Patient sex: F
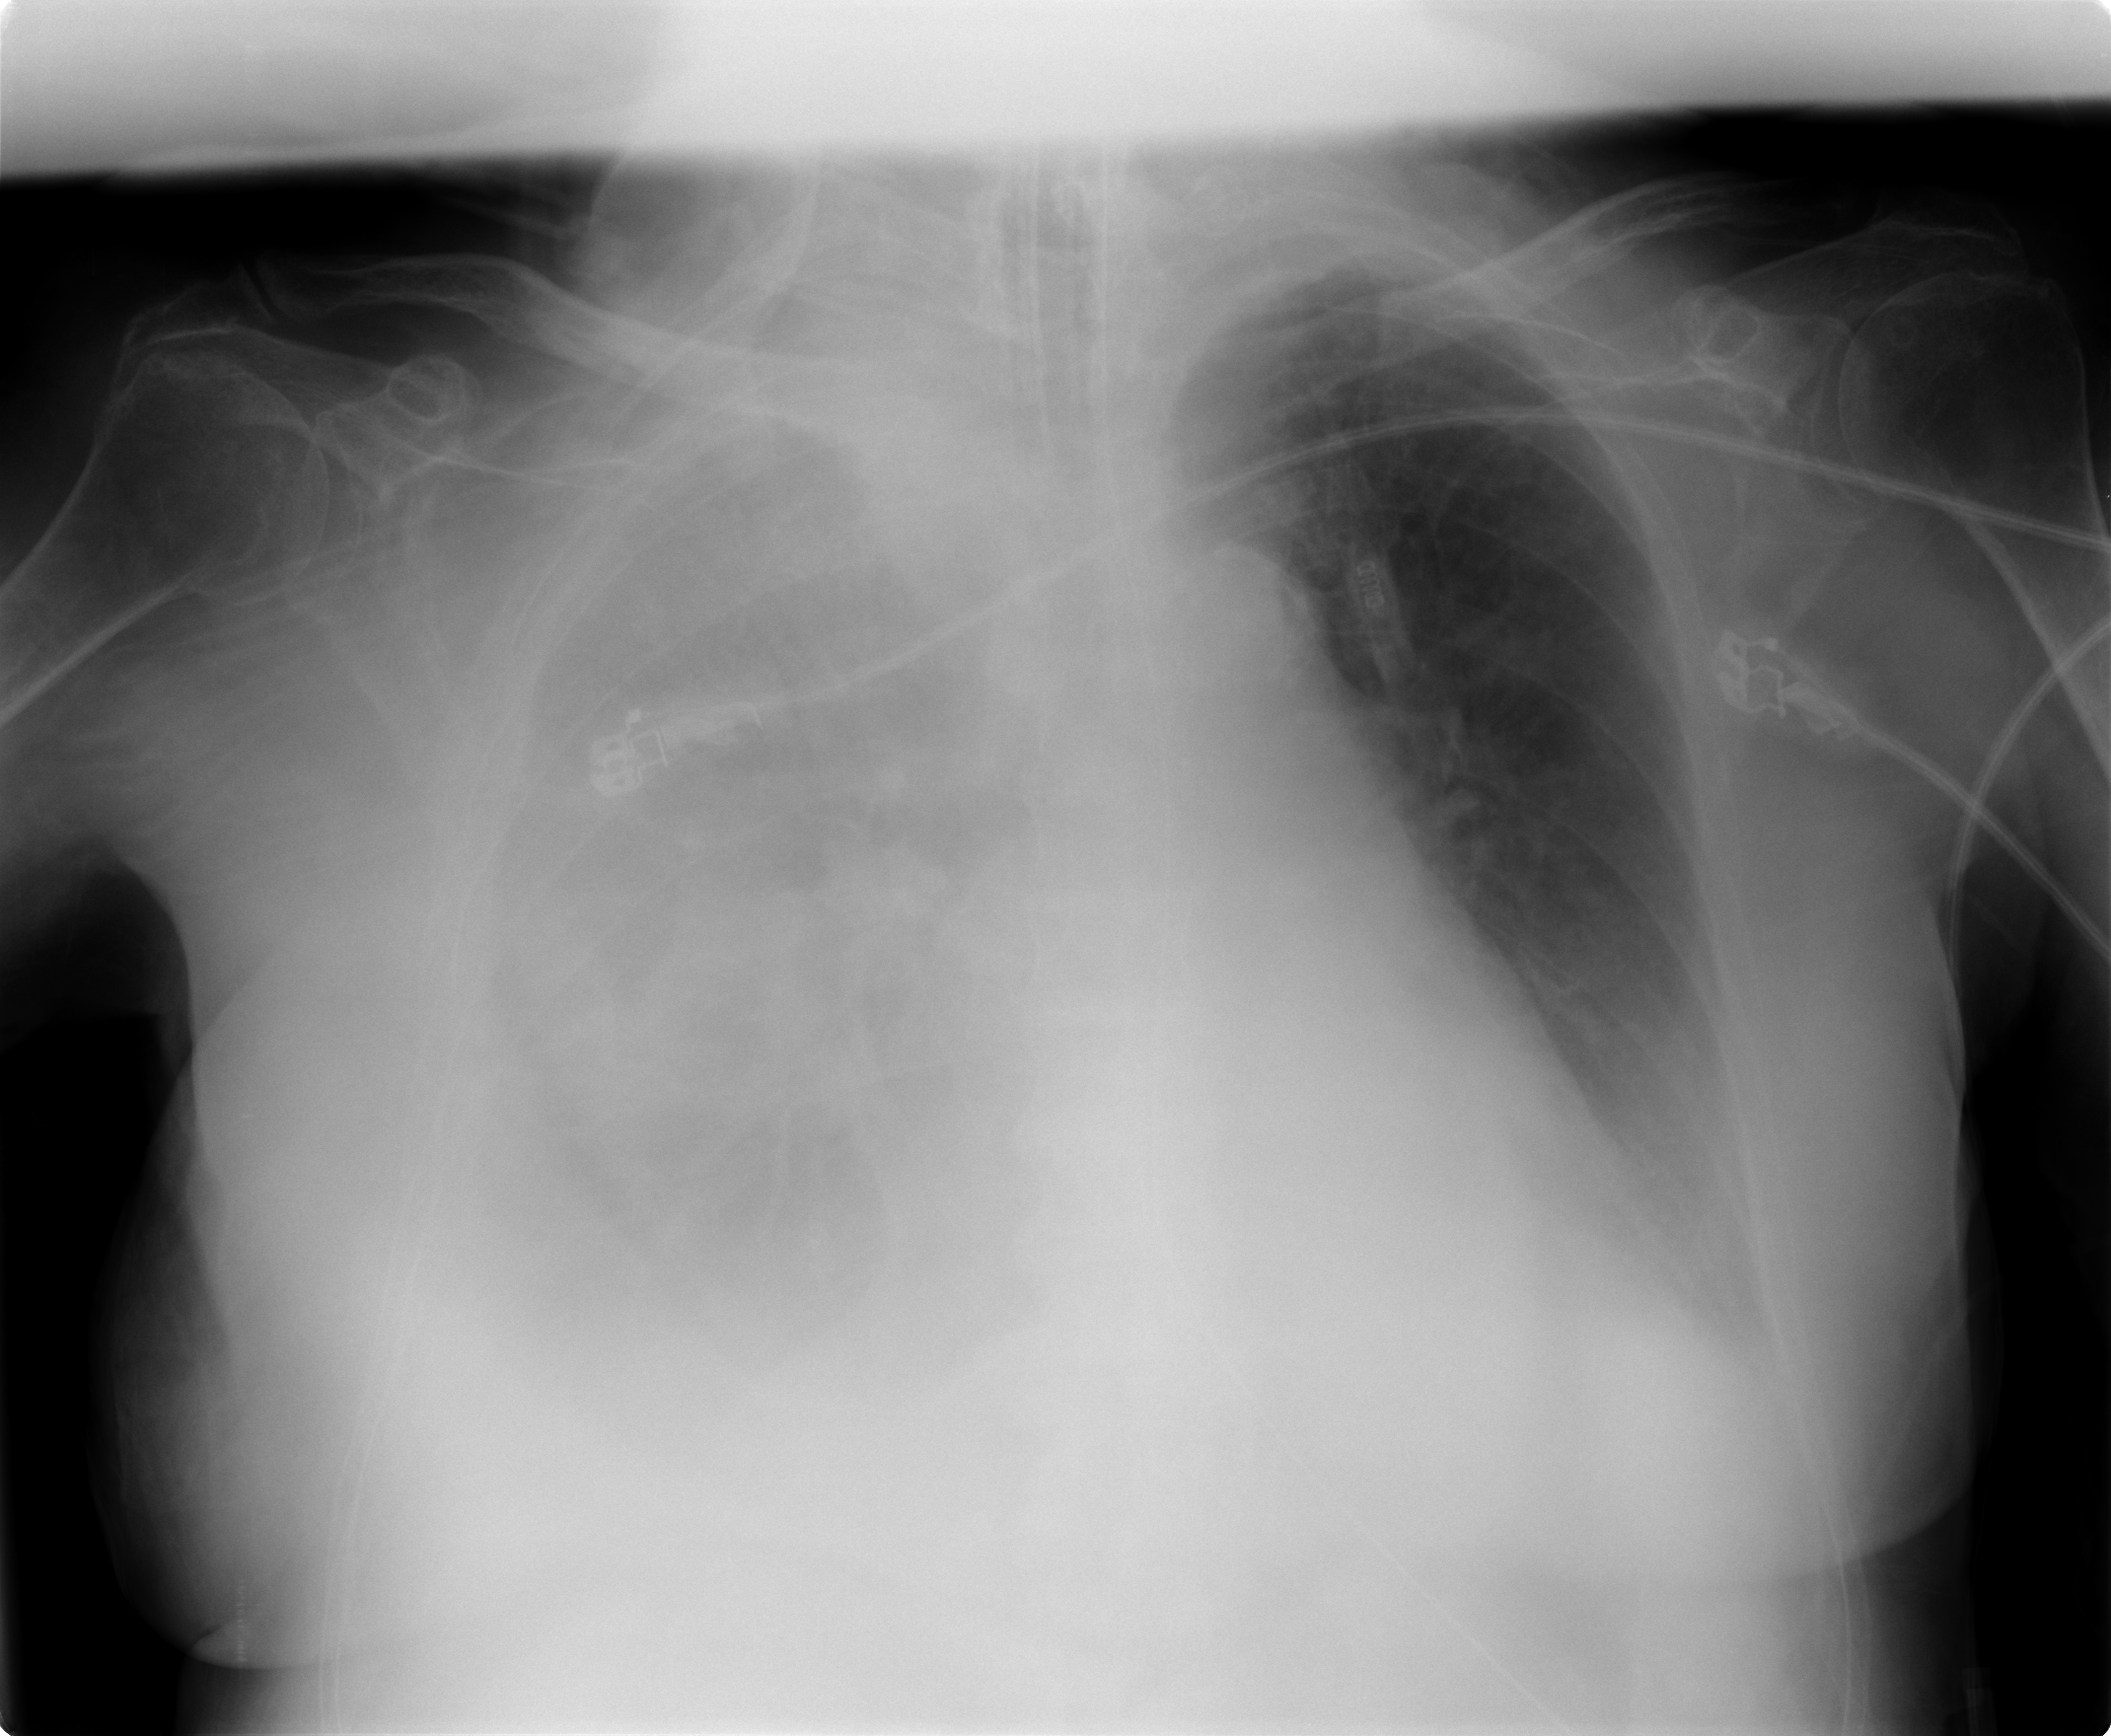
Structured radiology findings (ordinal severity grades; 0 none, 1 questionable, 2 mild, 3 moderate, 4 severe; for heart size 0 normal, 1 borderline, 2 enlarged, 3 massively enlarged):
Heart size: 1
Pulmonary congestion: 2
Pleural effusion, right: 3
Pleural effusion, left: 2
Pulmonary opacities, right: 3
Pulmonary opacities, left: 1
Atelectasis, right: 4
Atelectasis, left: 2